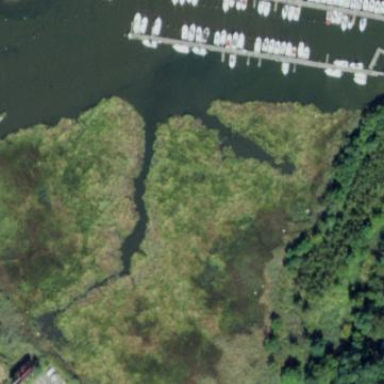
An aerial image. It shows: Marshy wetland area.